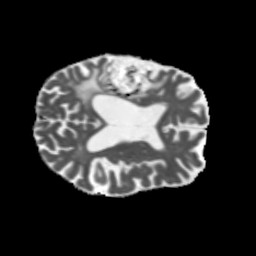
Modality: MD
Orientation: axial
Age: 68
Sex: male
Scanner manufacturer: siemens
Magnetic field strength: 3 T
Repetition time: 5.47 s
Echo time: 0.0854 s